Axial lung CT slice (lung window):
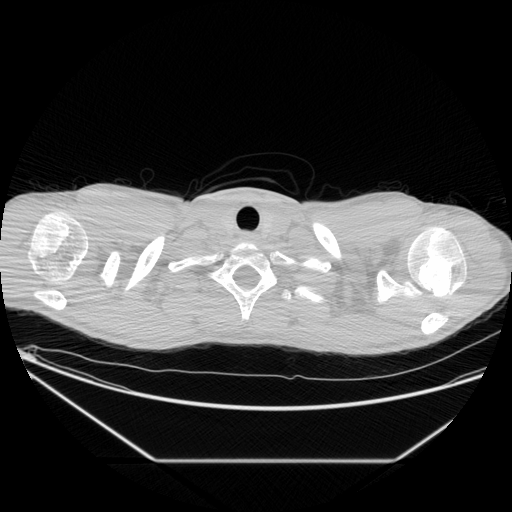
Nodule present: no